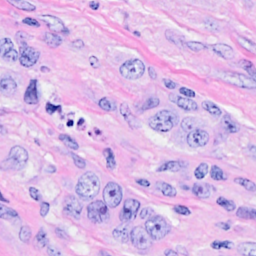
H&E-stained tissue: Breast